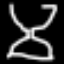
Label: hourglass